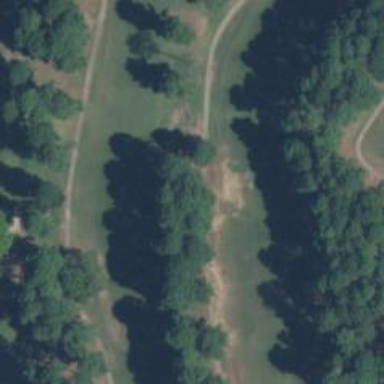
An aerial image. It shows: Golf hole.